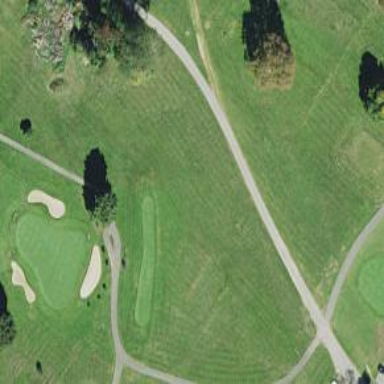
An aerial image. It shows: Golf tee.